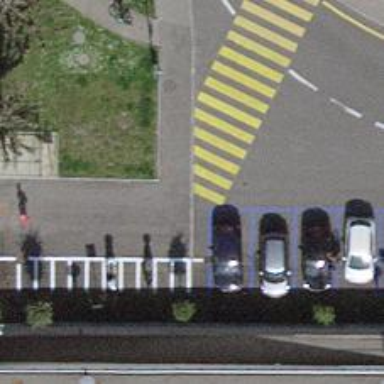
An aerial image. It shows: Kerb serving as barrier.